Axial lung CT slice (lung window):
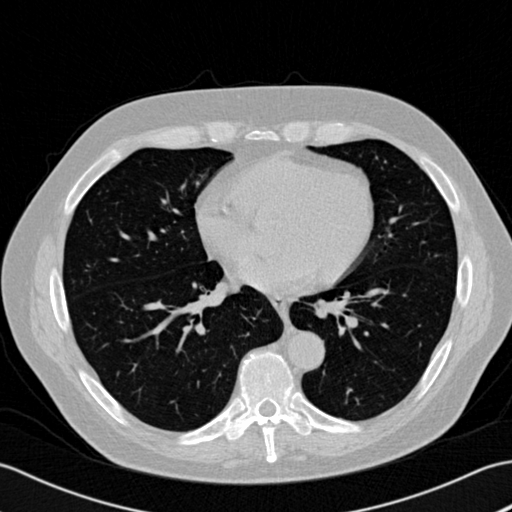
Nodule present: no